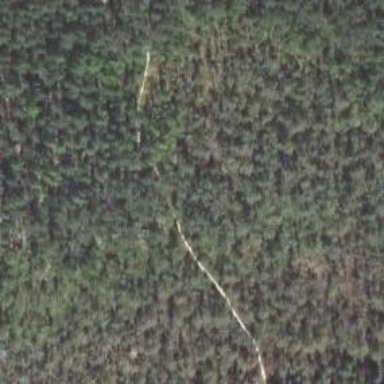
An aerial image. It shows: Path.